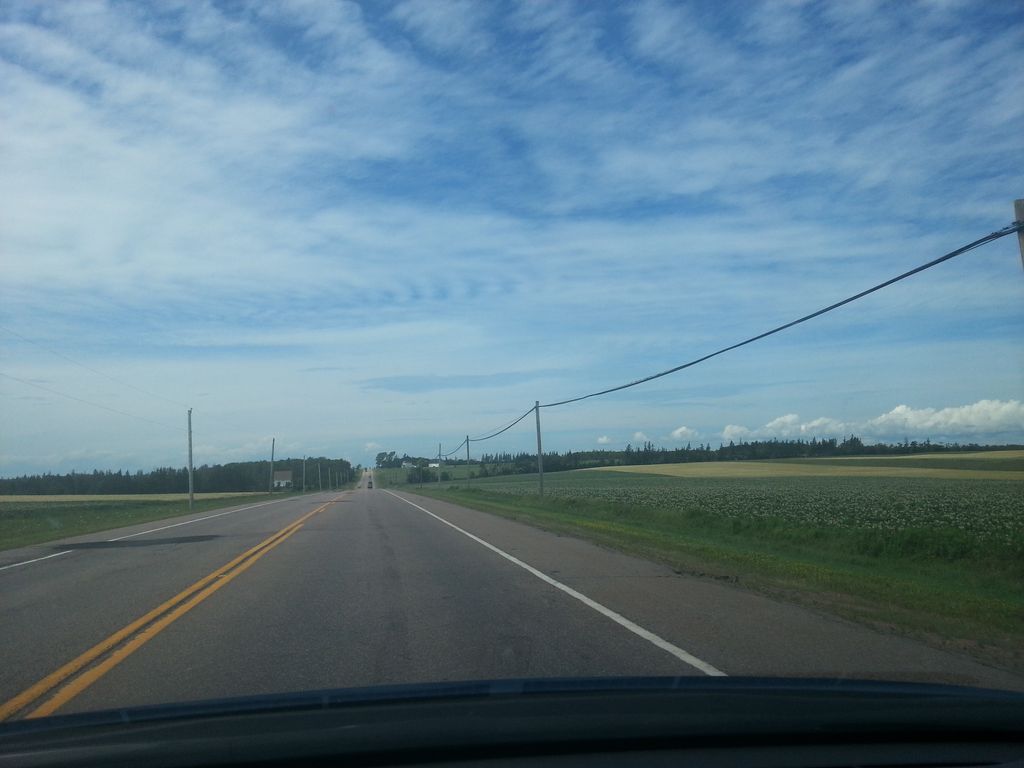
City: charlottetown